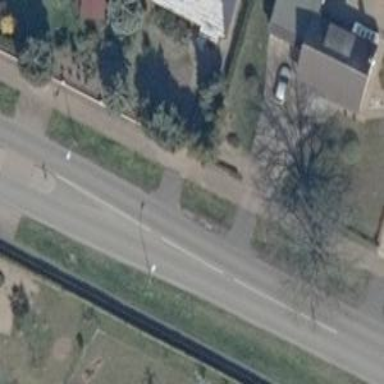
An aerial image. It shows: Driveway.